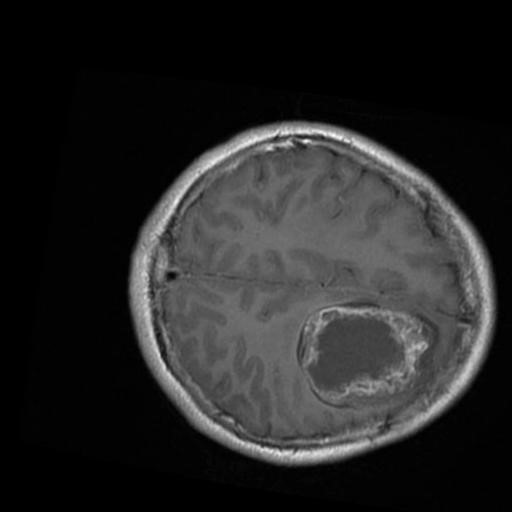
Label: brain_glioma